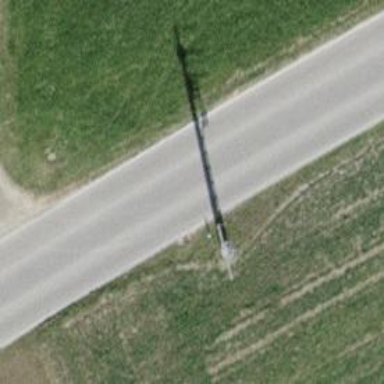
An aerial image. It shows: Power line with three cables.